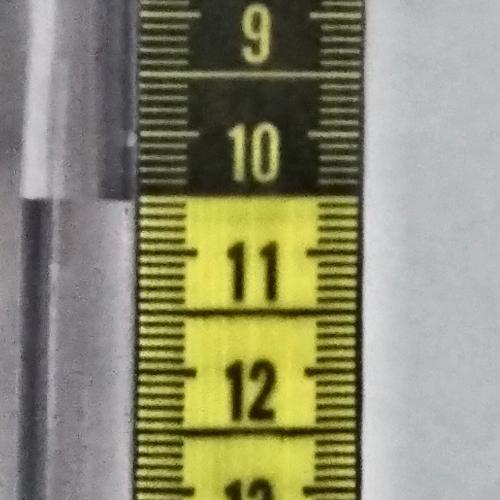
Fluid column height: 10.6 cm